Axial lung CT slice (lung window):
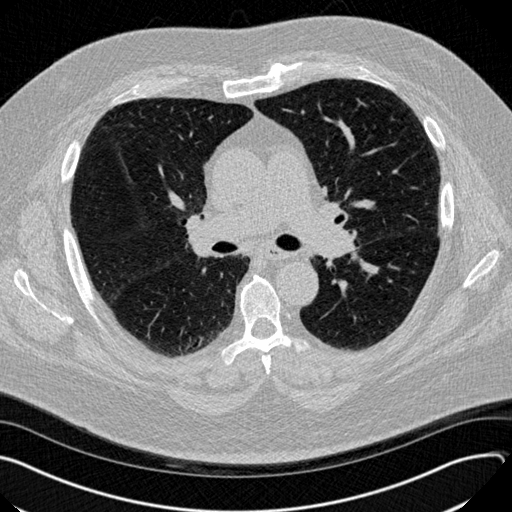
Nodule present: no